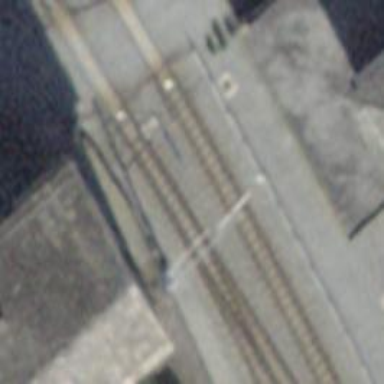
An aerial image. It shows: Railway switch.